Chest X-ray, AP view. Patient: 45 years old, sex M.
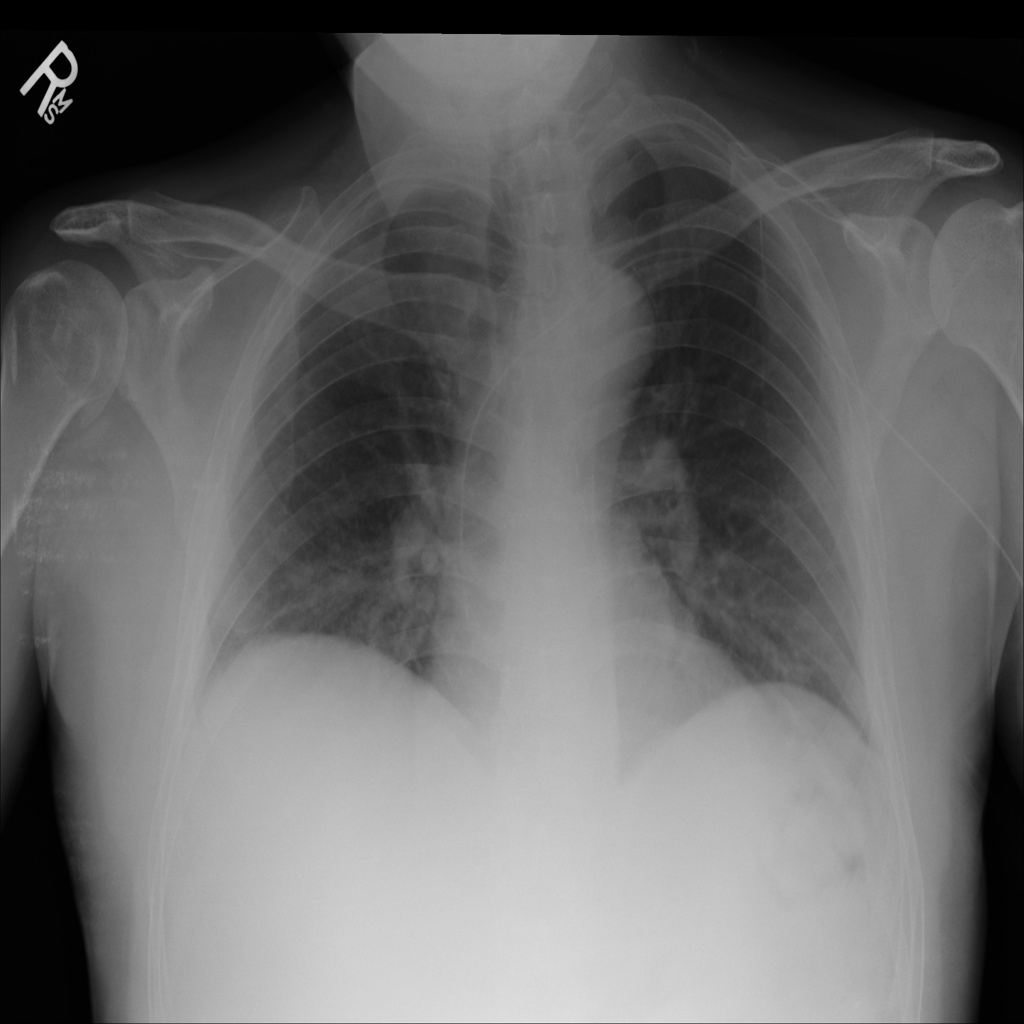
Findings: No Finding